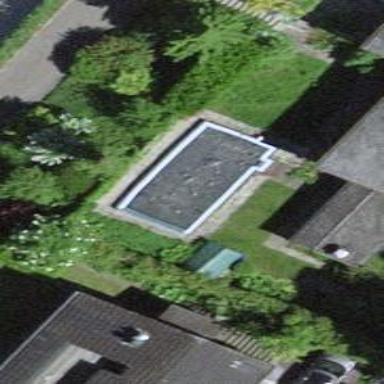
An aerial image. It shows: Swimming pool located in leisure land.